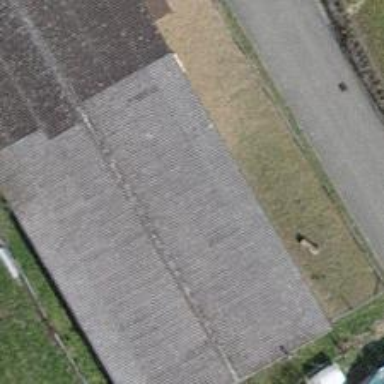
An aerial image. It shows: Building with tiled roof.